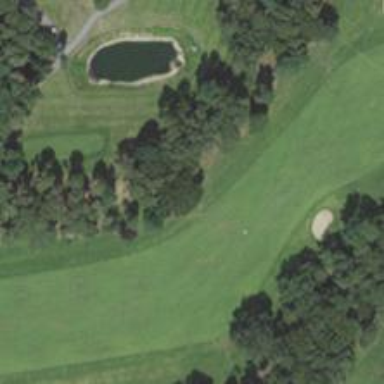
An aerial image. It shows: Scenic golf fairway.